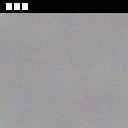
Screen state: on